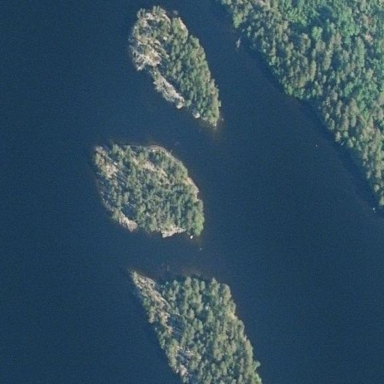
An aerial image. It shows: Island.